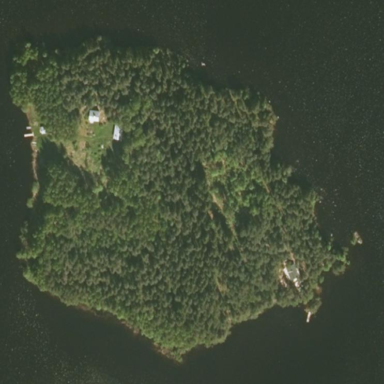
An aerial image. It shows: Island.